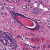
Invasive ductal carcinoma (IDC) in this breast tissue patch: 0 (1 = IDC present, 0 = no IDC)